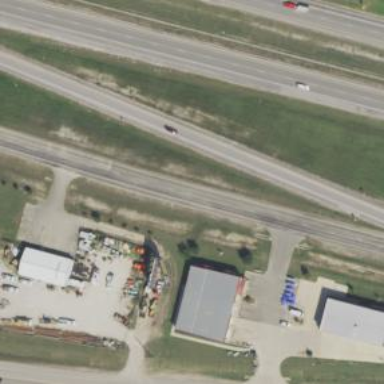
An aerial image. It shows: Secondary road with asphalt surface and frontage road.